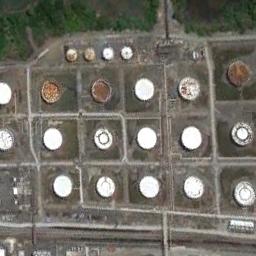
Label: storage tanks